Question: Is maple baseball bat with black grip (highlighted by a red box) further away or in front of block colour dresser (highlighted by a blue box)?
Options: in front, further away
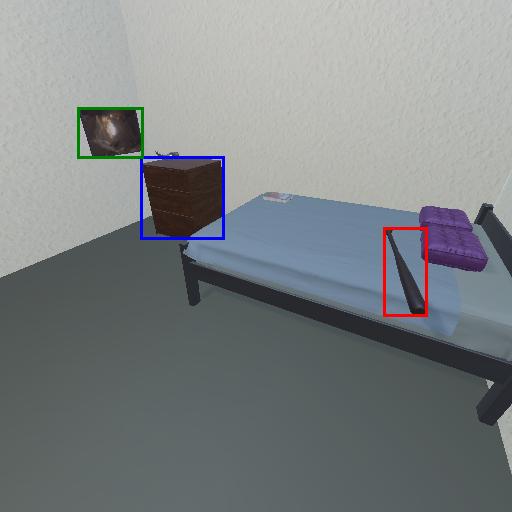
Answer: in front